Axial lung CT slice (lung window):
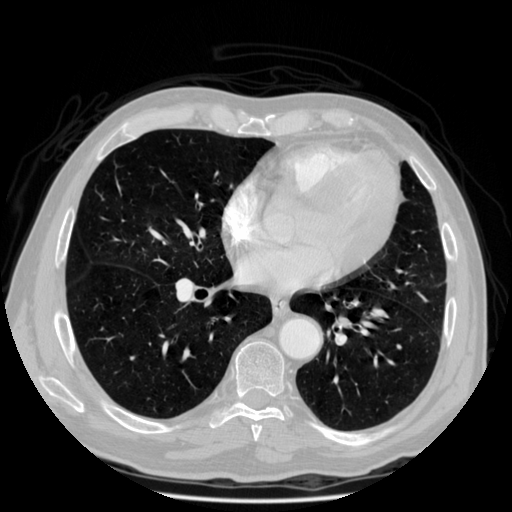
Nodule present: no